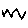
Label: zigzag